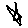
Label: star